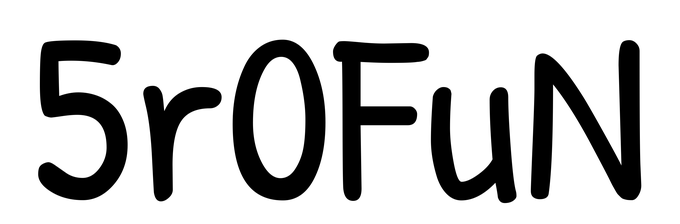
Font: PatrickHand-Regular